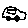
Label: car